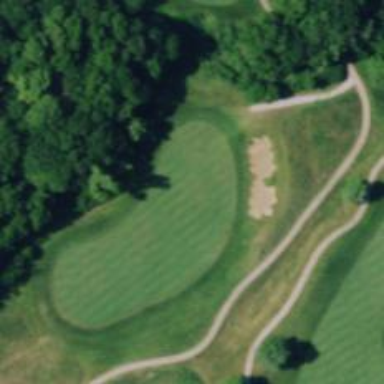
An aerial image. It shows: View of golf hole.